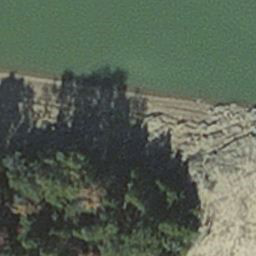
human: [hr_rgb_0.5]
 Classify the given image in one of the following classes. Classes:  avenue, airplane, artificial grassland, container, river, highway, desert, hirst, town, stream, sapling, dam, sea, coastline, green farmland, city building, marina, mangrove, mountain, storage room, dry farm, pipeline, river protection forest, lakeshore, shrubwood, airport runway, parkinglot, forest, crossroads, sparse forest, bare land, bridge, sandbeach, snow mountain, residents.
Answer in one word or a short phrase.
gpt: hirst